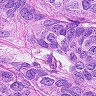
Metastatic tissue present: yes